Question: See the image below. I have a table, tbl_AccountTransaction in which I have 10 rows. The lower most table having columsn AccountTransactionId, AgreementId an so on. Now what i want is to get a single row, that is sum of all amount of the agreement id. Say here I have agreement id =23 but when I ran my query its giving me two rows instead of single column, since there is nano or microsecond difference in between the time of insertion.
So i need a way that will give me row

I have update my query to this
'''
SELECT Sum(Amount) as Amount,AgreementID, StatementDate
FROM tbl_AccountTranscation
Where TranscationDate is null
GROUP BY AgreementID,Convert(date,StatementDate,101)
'''
but still getting the same error
>
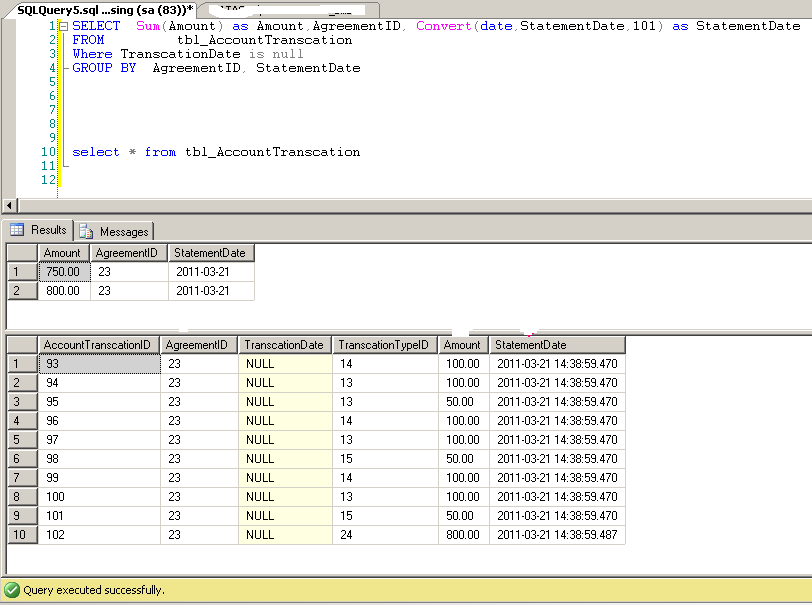
Answer: Your group by clause is in error
'''
group by agreementid, convert(date,statementdate,101)
'''
This makes it group by the date (without time) of the statementdate column. Whereas the original is grouping by the statementdate (including time) then for each row of the output, applying the stripping of time information.
To be clear, you weren't supposed to change the SELECT clause
'''
SELECT Sum(Amount) as Amount,AgreementID, Convert(date,StatementDate,101)
FROM tbl_AccountTranscation
Where TranscationDate is null
GROUP BY AgreementID,Convert(date,StatementDate,101)
'''